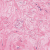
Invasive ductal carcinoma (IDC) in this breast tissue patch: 0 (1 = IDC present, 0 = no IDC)